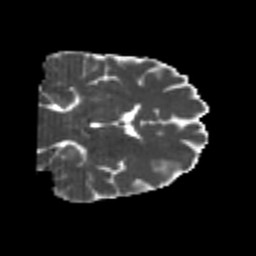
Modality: MD
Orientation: coronal
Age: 25
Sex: male
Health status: healthy
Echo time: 0.074 s